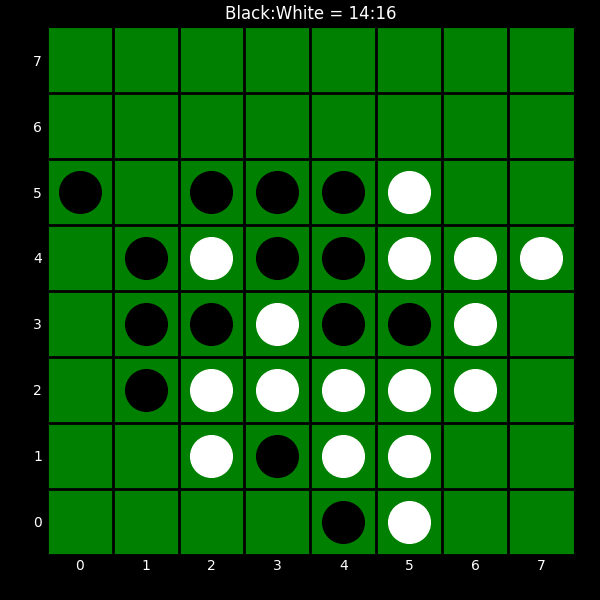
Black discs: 14
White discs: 16